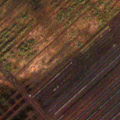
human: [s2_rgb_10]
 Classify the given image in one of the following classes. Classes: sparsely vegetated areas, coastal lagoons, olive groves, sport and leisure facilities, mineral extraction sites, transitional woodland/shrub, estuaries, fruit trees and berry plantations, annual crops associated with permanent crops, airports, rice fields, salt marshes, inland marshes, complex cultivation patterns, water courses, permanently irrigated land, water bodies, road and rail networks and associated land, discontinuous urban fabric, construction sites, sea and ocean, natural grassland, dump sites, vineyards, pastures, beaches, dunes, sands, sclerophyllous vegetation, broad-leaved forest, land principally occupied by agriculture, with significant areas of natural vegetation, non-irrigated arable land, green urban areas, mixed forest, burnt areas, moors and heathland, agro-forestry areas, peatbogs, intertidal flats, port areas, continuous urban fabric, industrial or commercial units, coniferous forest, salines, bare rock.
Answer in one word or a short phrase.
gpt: peatbogs